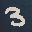
Label: 3